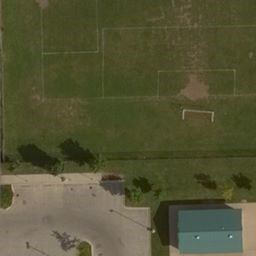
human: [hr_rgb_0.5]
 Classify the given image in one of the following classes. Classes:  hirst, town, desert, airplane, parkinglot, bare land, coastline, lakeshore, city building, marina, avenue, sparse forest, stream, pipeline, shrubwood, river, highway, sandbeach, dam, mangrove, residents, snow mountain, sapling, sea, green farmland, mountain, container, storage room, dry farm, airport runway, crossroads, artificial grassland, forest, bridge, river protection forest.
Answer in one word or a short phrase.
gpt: artificial grassland